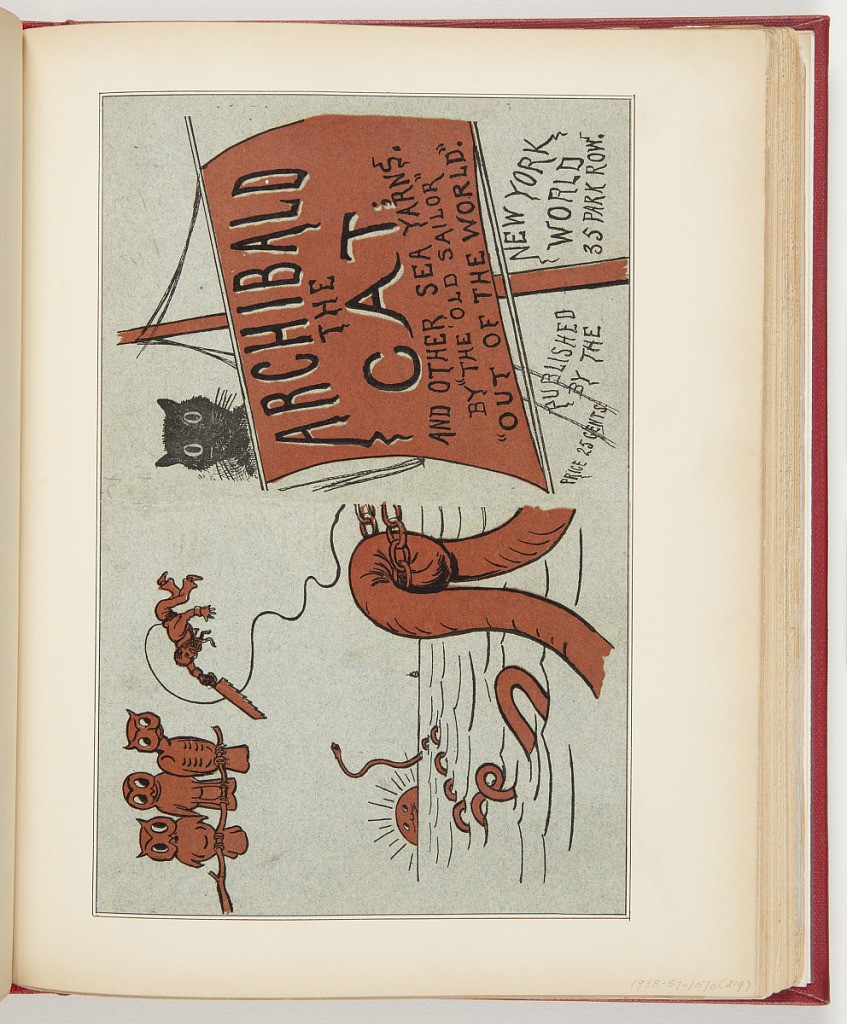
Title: Cover for "Archibald the Cat"
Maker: Frederick Stuart Church, American, 1842–1924
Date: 1878
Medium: Printed in black ink and red ink on blue paper
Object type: Ephemera
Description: Left; seascape. Upper left, three owls perched on a branch; upper right, man in sky with saw in the right hand, string tied around him. Lower left, tail of serpent extending into horizon; center left, setting sun smiling in the horizon. Right, cover for Archibald the Cat. Wind said, with inscription, black cat behind sail, left.